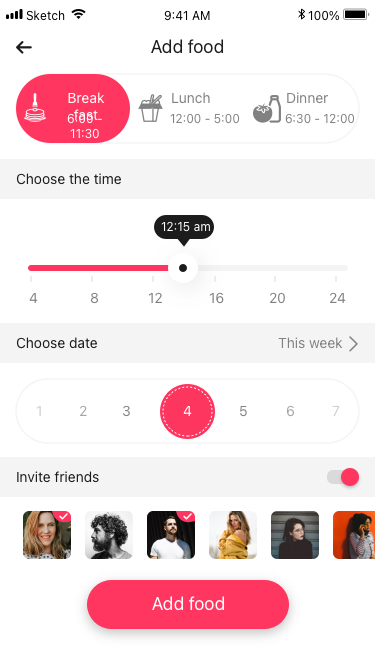
Text in this UI design:
Break fast
6:00 - 11:30
Lunch
12:00 - 5:00
Dinner
6:30 - 12:00
Choose the time
Choose date
This week
Invite friends
12:15 am
4
8
12
16
20
24
1
2
3
4
5
6
7
Add food